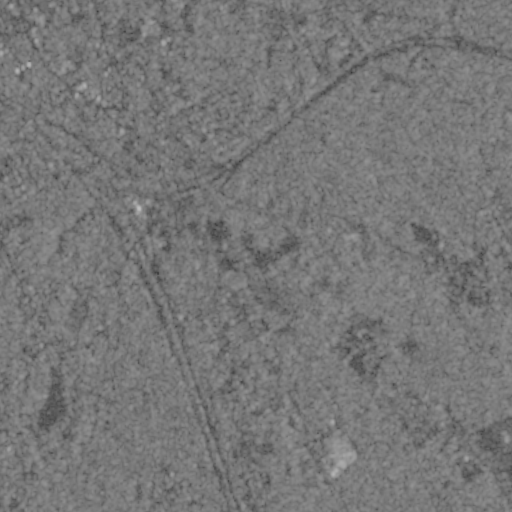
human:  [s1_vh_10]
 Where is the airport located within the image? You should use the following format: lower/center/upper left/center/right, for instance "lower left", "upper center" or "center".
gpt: The airport is located in the upper right of the image.
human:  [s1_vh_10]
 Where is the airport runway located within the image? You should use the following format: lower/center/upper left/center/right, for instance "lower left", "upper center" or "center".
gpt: The airport runway is located in the upper right of the image.
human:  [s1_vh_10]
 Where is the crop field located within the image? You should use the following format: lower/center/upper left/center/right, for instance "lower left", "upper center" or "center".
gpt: The crop field is located in the center right of the image.
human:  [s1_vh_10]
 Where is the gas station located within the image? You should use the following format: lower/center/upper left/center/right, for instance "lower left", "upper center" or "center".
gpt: The gas station is located in the upper left of the image.
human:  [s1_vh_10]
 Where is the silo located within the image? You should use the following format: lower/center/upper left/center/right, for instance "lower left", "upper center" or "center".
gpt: The silo is located in the upper left of the image.
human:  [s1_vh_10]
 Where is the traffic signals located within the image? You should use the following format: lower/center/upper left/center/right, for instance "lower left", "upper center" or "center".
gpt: The traffic signals is located in the upper left of the image.
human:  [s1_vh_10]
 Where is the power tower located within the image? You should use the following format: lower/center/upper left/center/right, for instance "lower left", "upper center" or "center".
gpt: There is no power tower in the image.

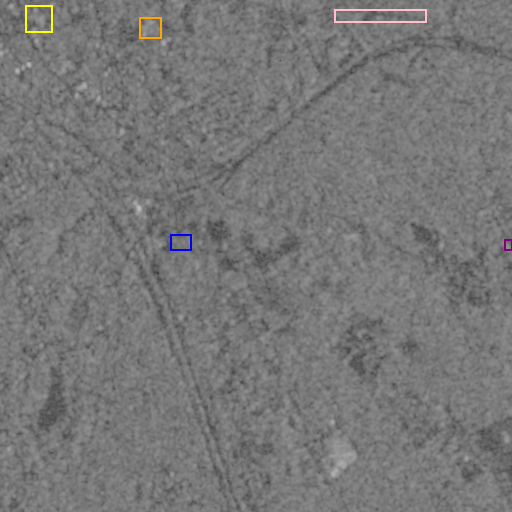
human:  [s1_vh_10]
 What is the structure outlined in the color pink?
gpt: The structure outlined in pink is an airport.
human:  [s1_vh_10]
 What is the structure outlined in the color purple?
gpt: The structure outlined in purple is a crop field.
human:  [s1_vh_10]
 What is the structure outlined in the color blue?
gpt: The structure outlined in blue is a park.
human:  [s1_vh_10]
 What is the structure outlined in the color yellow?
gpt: The structure outlined in yellow is a parking lot.
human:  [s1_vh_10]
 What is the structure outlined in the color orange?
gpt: The structure outlined in orange is a building.
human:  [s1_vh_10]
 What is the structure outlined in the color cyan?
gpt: There is no cyan outline.